Field crop: maize
Growth stage: 2
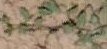
Species: convolvulus